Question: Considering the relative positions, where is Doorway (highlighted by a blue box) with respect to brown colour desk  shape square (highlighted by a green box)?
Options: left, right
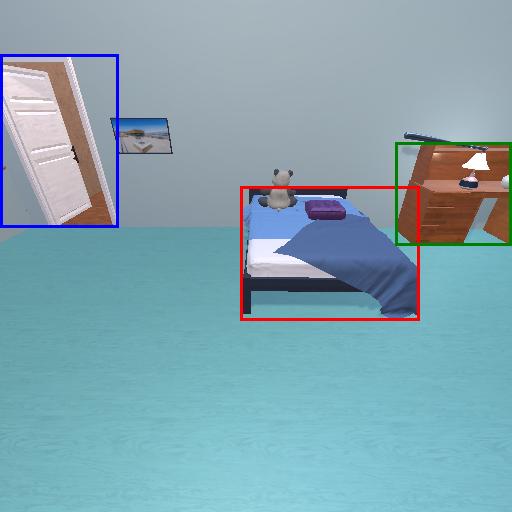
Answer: left